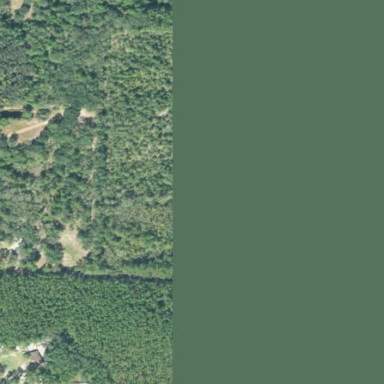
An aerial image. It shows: Beautiful woodland area.